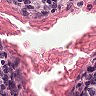
Metastatic tissue present: no